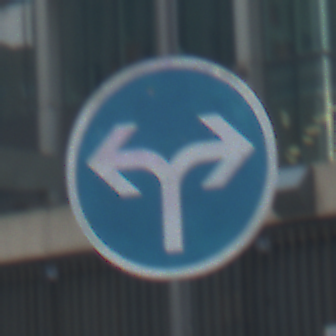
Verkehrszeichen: VorgeschriebeneFahrtrichtungRechtsOderLinks
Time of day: MorningAfternoon
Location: Outdoor (Urban)
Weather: PartlyCloudy
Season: NotSpecified
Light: Natural